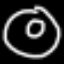
Label: donut